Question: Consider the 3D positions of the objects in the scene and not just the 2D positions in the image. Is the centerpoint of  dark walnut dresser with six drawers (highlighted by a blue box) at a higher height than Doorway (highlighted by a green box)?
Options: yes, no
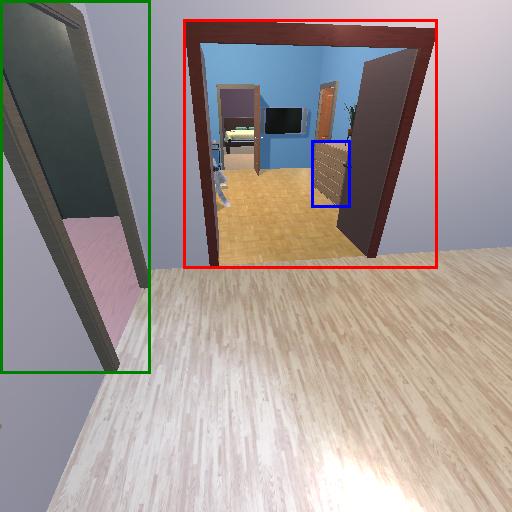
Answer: yes